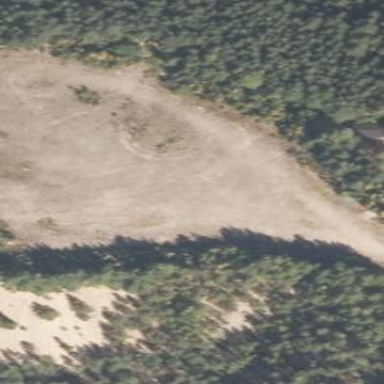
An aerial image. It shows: Unpaved parking area.